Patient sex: M
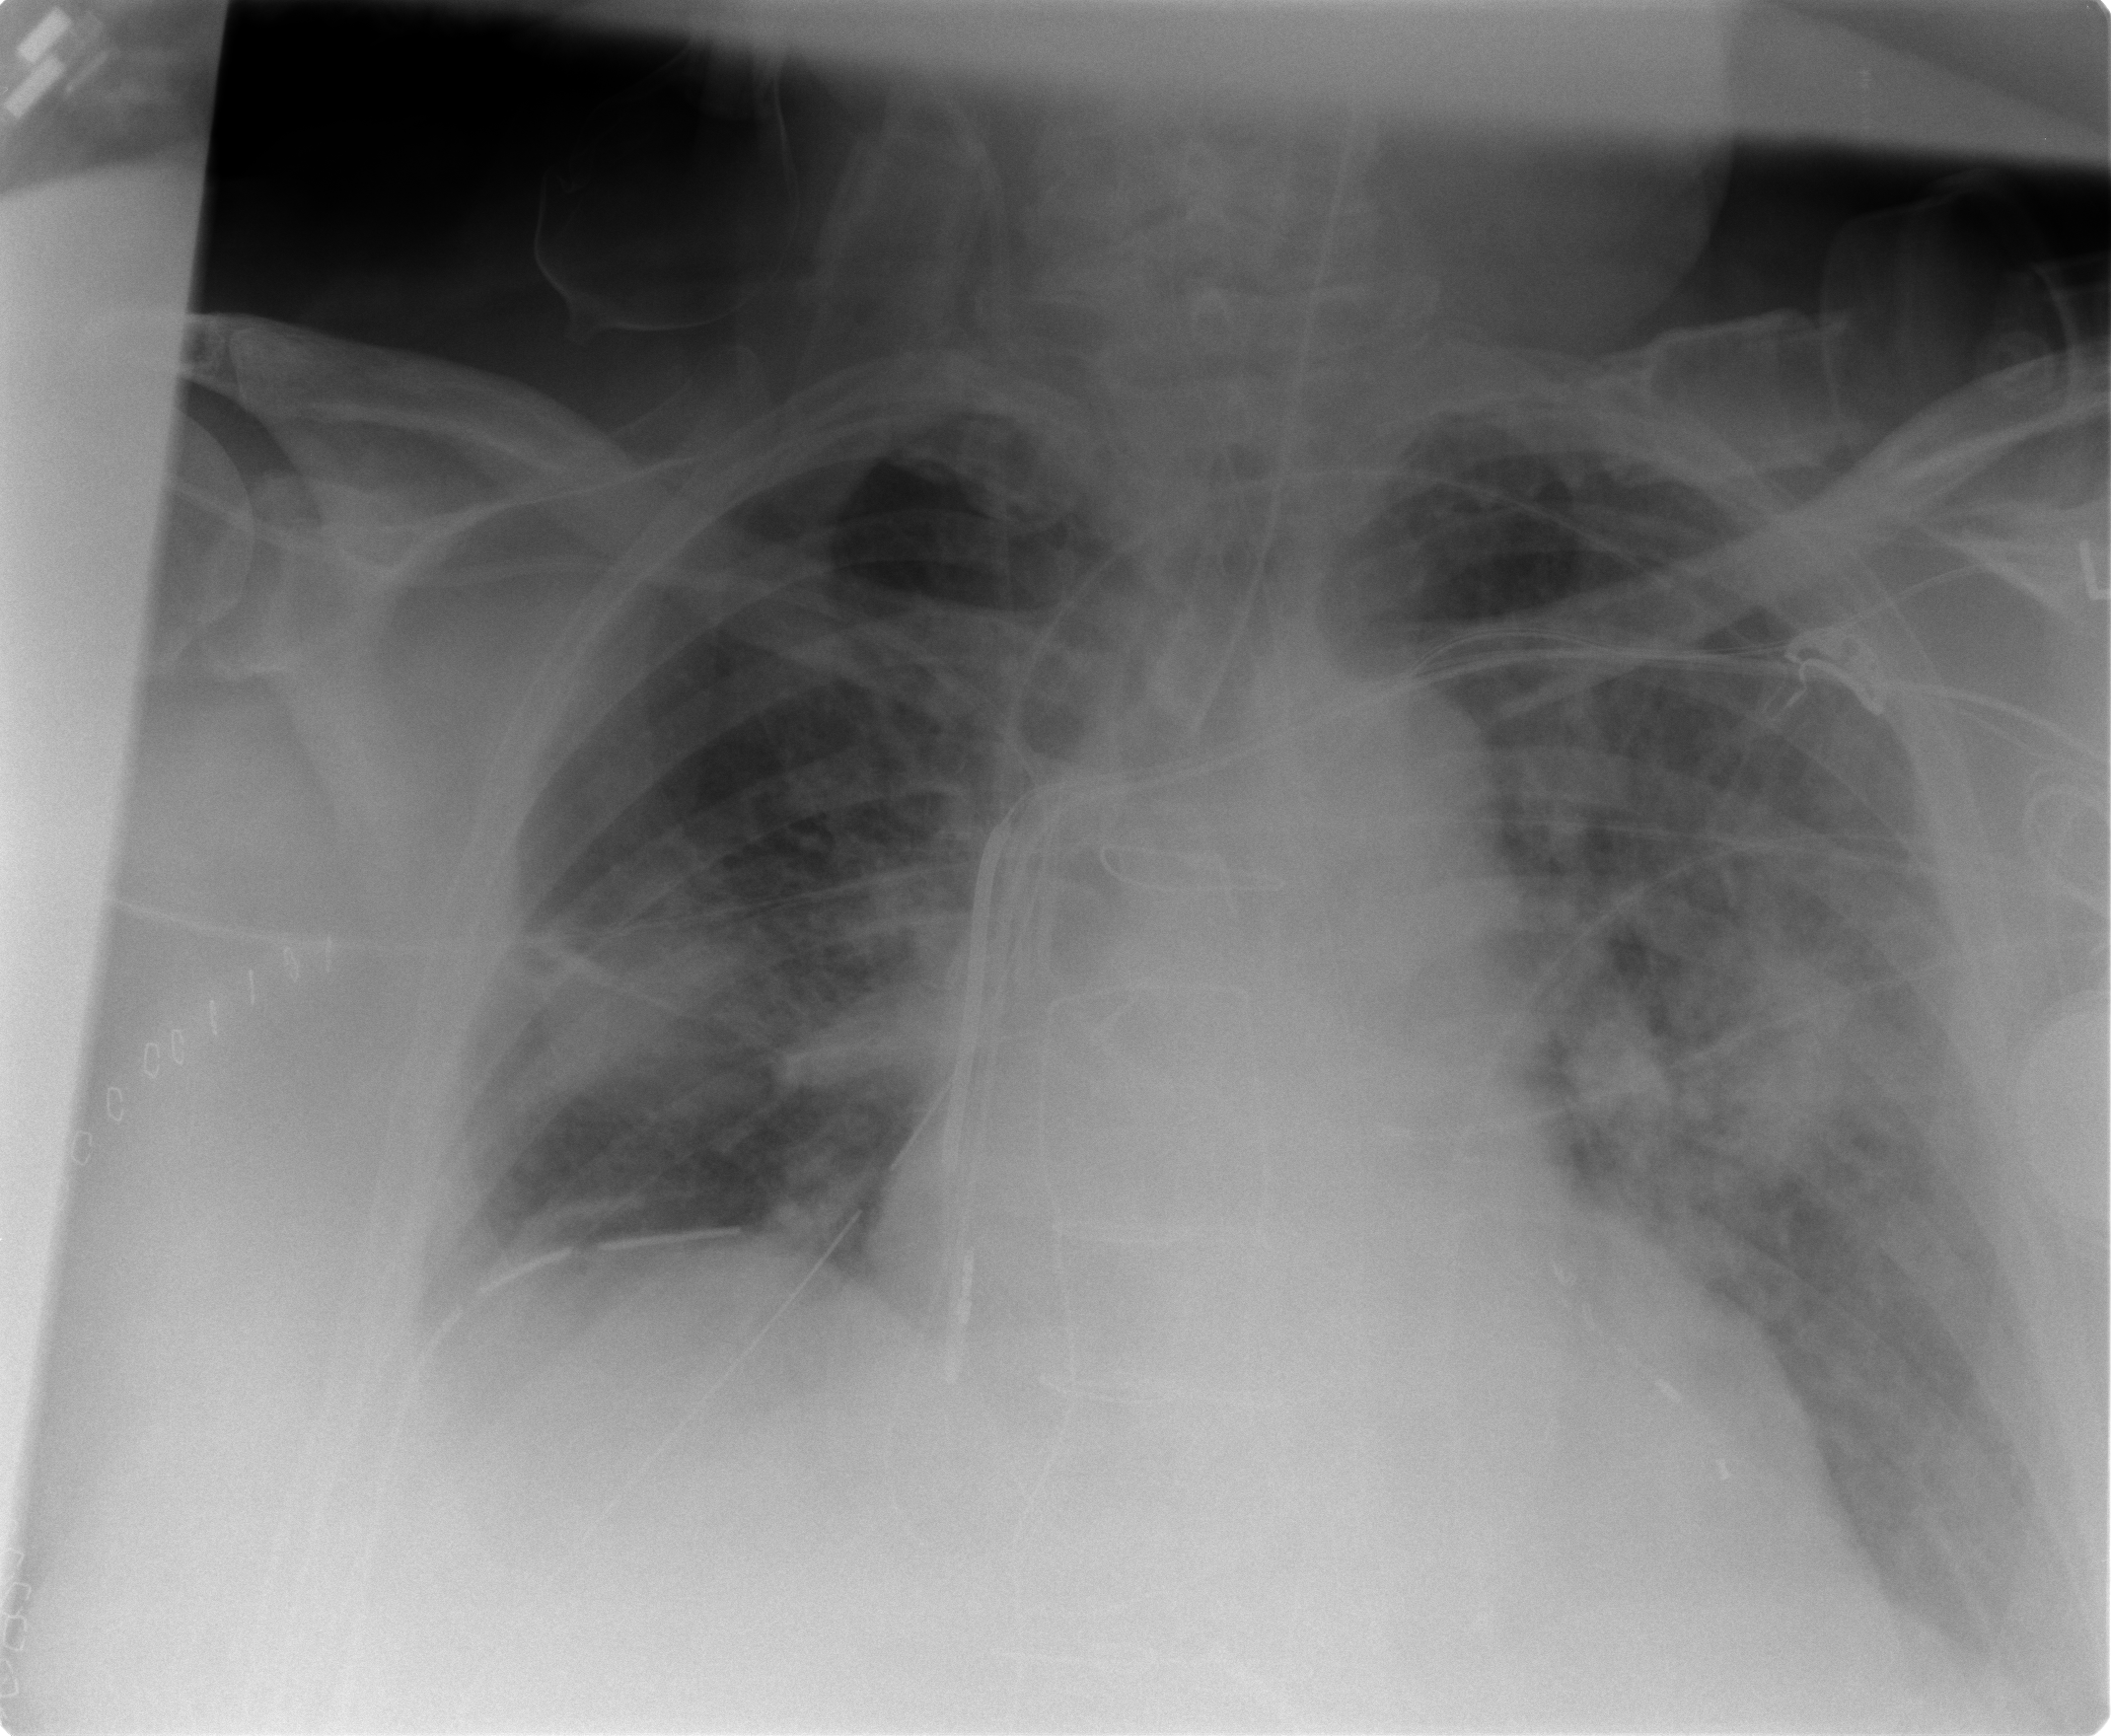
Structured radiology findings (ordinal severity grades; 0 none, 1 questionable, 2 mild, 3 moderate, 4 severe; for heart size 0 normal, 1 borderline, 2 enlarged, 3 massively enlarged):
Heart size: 2
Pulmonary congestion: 2
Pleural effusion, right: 0
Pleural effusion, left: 2
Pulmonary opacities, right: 2
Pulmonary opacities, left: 3
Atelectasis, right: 2
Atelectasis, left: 3